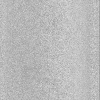
Atmospheric dust classification: dusty